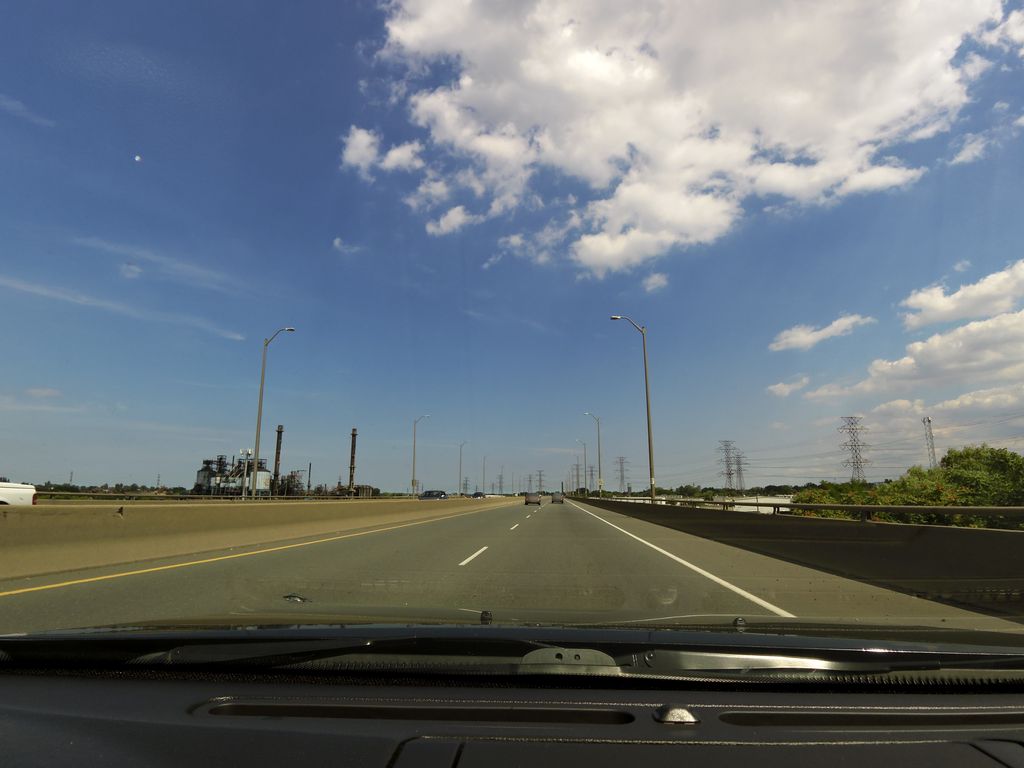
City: hamilton